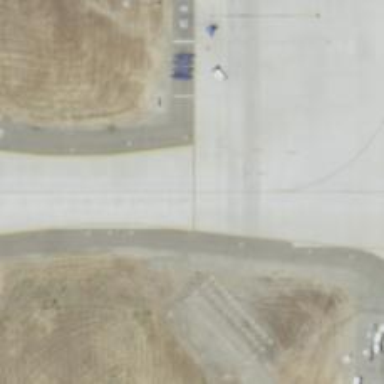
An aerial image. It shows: Image of taxiway at airport.